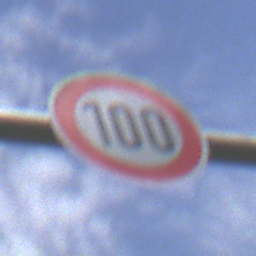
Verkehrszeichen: Geschwindigkeit100
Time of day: Midday
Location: Outdoor (Nature)
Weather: PartlyCloudy
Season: NotSpecified
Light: Natural